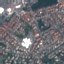
Land use / land cover class: Residential